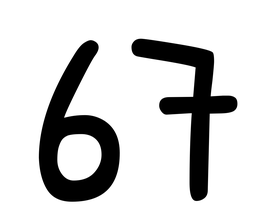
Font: PatrickHand-Regular